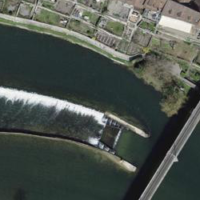
EUNIS habitat code: 15
Species observed at this site:
Corylus avellana
Vincetoxicum hirundinaria
Cydonia oblonga